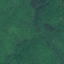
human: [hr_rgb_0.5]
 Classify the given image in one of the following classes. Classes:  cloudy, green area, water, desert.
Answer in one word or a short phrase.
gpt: green area